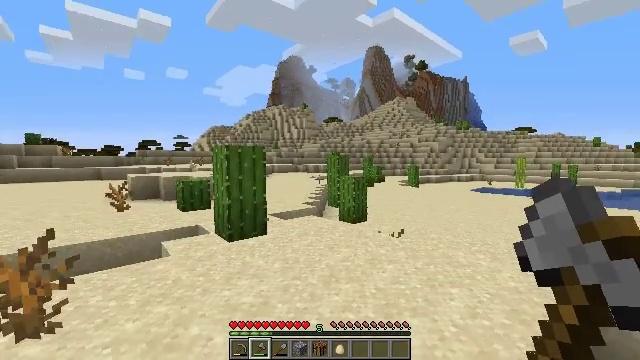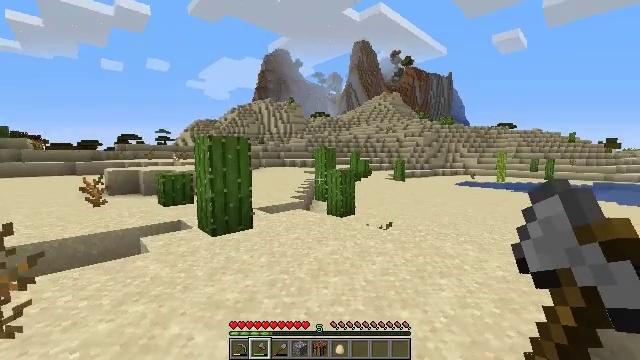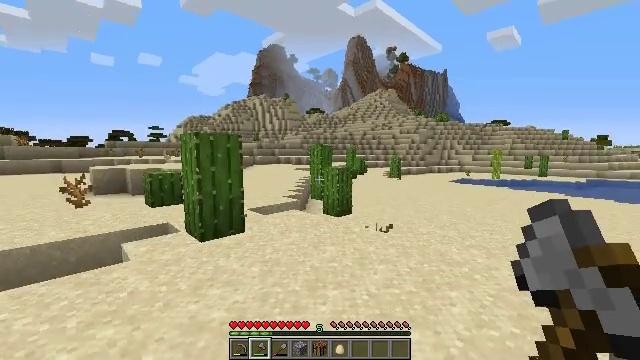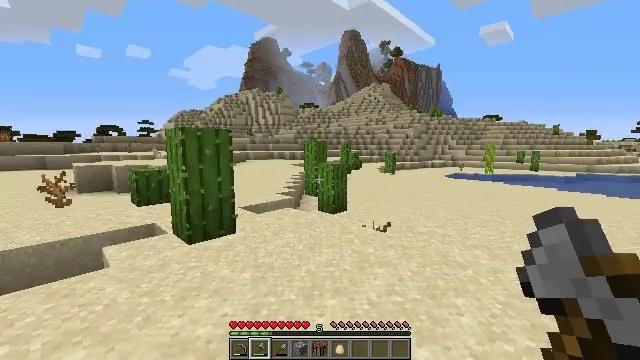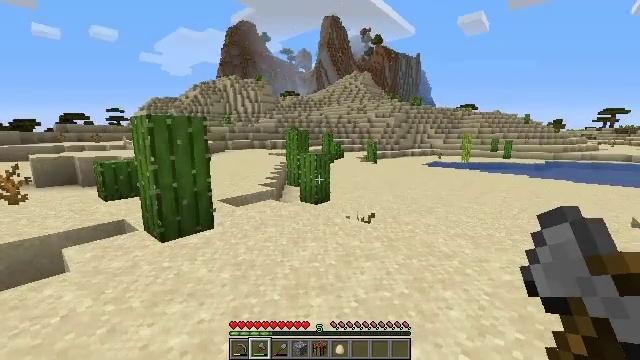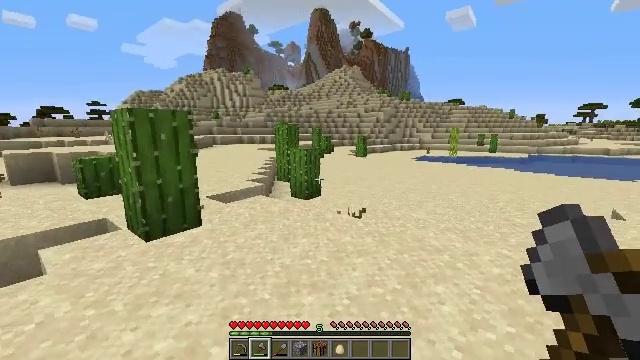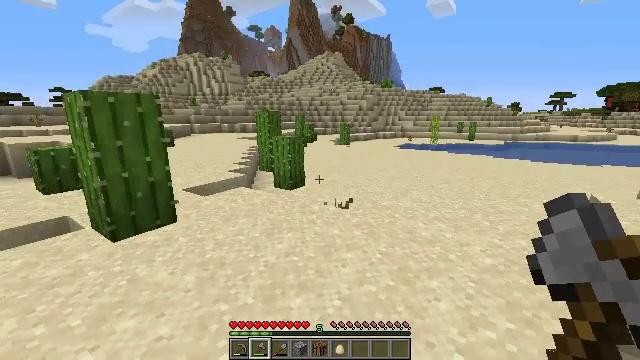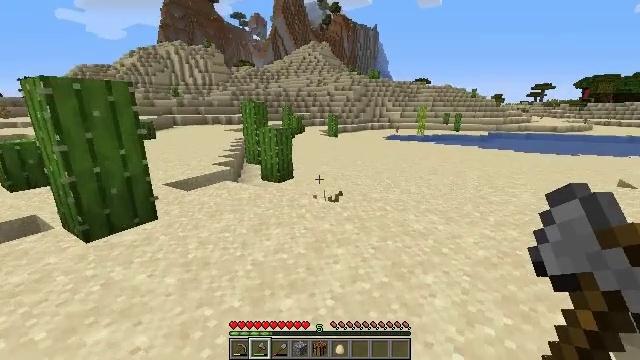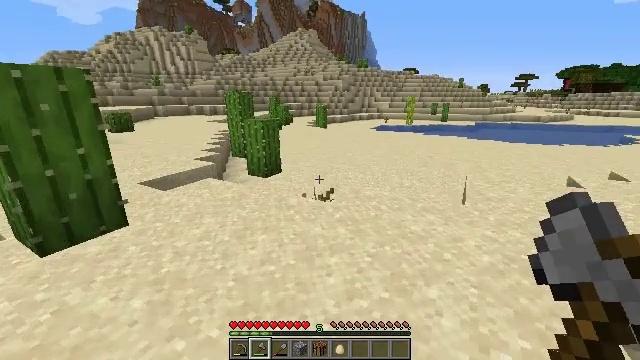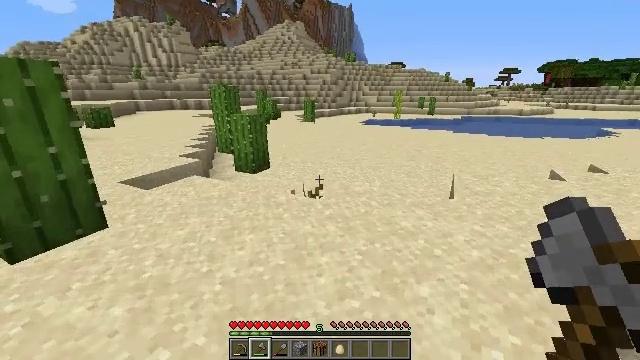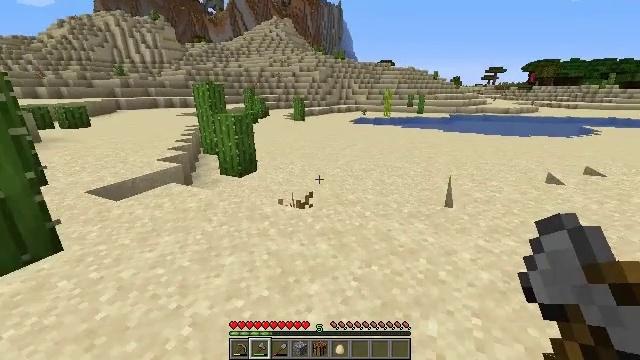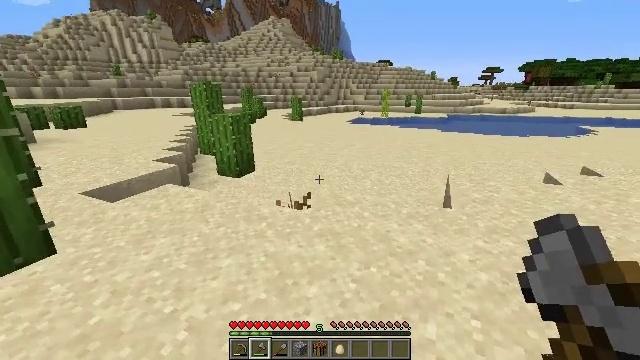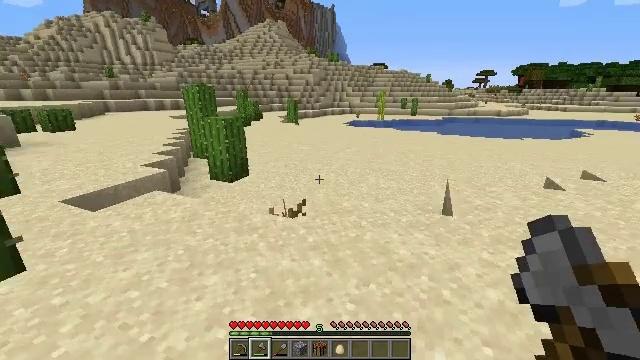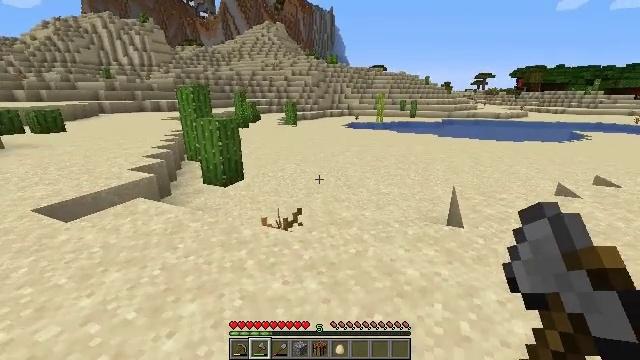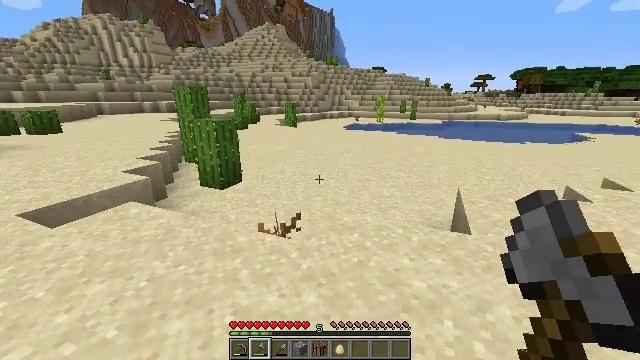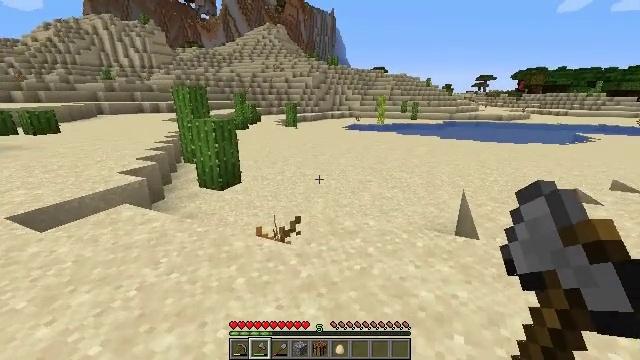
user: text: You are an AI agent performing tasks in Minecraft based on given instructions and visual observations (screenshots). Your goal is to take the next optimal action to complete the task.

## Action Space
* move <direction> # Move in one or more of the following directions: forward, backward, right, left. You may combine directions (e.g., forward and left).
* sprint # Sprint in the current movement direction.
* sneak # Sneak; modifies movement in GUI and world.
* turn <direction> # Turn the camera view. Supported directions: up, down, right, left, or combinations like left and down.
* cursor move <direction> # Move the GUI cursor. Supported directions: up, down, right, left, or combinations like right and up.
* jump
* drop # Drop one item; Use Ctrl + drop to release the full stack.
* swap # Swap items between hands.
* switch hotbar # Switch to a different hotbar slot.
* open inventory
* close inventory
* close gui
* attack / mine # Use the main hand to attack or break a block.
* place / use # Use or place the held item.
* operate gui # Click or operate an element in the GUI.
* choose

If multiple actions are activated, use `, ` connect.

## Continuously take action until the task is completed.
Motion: motion action
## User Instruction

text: Dig out coarse dirt.
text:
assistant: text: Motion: move forward, turn right and down
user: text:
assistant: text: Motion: move forward, turn right
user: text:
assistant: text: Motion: move forward, turn right and down
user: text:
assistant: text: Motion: move forward, turn right and down
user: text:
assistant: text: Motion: move forward, turn right and down
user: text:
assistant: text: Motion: move forward, turn right and down
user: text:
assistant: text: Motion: move forward, turn right and down
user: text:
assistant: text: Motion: move forward, turn right and down
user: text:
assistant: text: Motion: move forward, turn right and down
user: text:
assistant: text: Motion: move forward, turn right
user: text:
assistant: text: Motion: move forward
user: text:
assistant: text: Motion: move forward
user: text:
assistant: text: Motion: move forward
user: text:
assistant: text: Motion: move forward
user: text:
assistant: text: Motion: move forward
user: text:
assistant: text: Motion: move forward
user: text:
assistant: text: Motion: move forward
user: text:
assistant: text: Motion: move forward
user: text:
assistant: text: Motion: move forward
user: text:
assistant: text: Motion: move forward
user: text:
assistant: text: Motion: move forward
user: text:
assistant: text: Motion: move forward
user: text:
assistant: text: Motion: move forward
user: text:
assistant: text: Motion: move forward
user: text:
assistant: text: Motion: move forward
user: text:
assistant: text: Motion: move forward
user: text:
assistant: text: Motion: move forward
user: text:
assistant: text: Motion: move forward
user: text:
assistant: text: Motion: move forward
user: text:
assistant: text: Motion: move forward